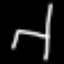
Label: chair